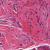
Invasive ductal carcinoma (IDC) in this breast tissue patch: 0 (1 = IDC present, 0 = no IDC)